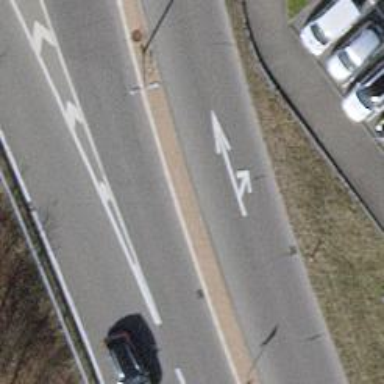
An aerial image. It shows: Secondary road with asphalt surface.